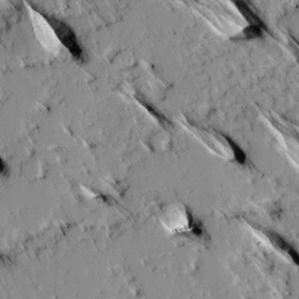
Label: non_frost